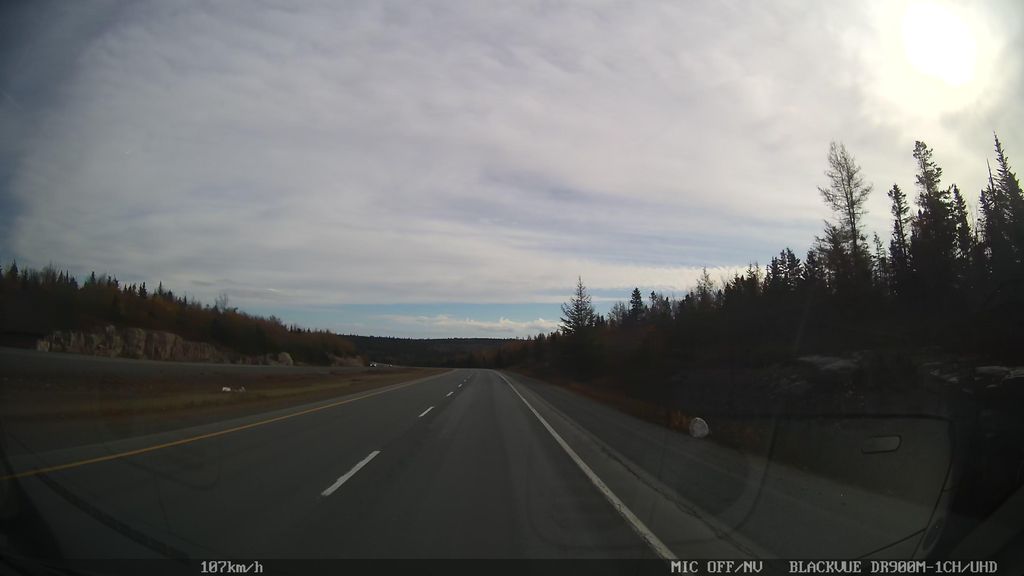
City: halifax